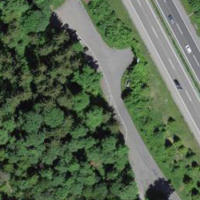
EUNIS habitat code: 57
Species observed at this site:
Milvus milvus
Milium effusum